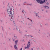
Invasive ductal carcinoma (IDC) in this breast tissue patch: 1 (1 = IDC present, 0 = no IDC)